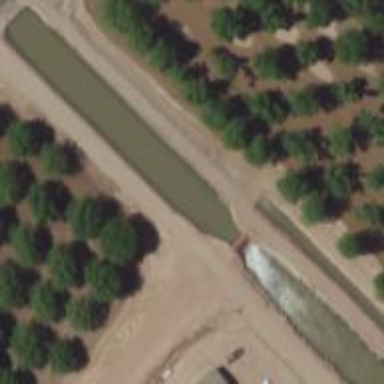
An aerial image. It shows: Sluice gate on the waterway.